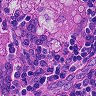
Metastatic tissue present: no